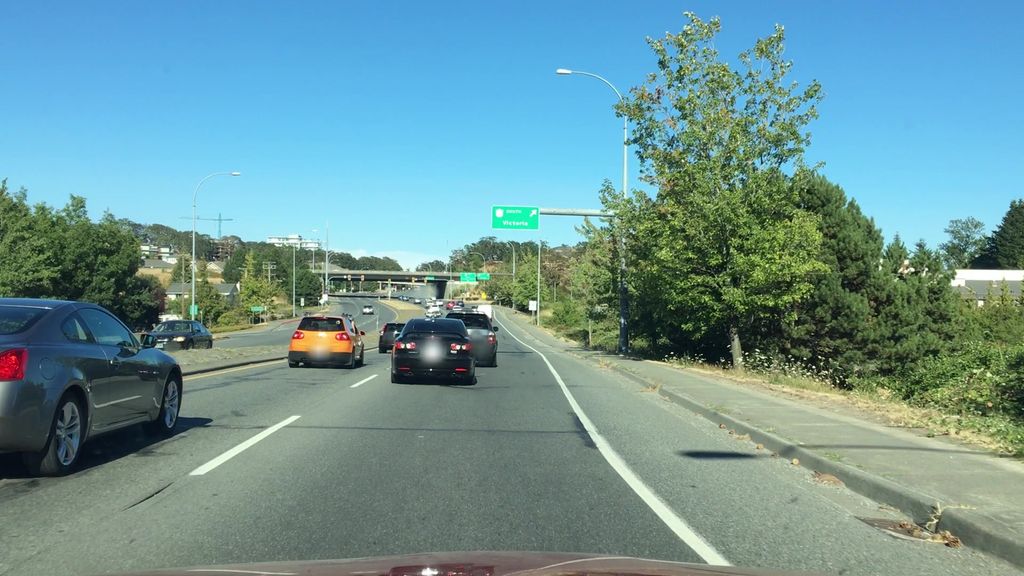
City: victoria